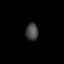
Tissue: prostate
Cell type: Myeloid cells
Senescence score: 0.7136
Nuclear area (px): 205
Mean DAPI intensity: 71.517